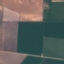
Land use / land cover: AnnualCrop